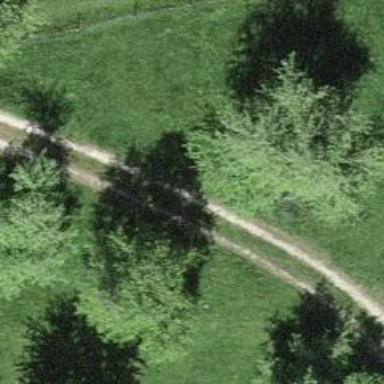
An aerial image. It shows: Unpaved track with grade2 surface.